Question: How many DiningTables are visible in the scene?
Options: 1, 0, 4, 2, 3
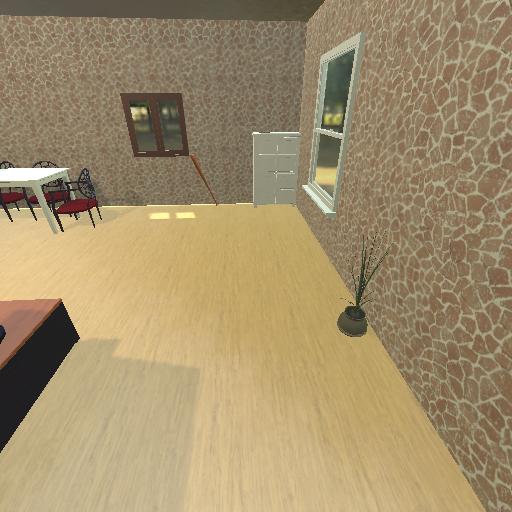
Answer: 1